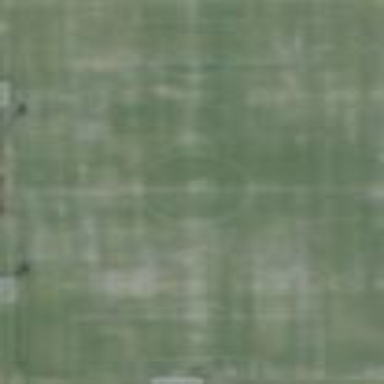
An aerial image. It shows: Soccer pitch for leisure land activities.